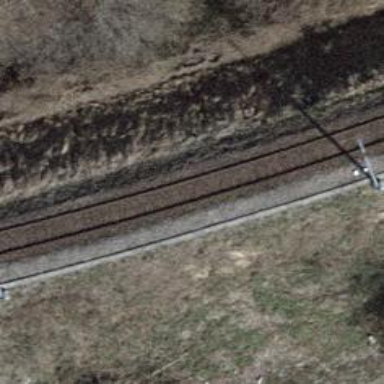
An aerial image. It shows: Railway with electrified contact lines.